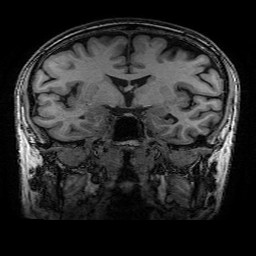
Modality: T1w
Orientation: sagittal
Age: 70
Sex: male
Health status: healthy
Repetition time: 2.53 s
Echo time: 0.0034 s